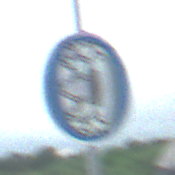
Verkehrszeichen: SchneekettenVorgeschrieben
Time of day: Midday
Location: Outdoor (Suburban)
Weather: Overcast
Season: NotSpecified
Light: Natural